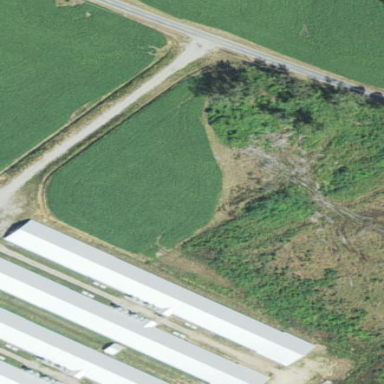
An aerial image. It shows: Farm auxiliary building.